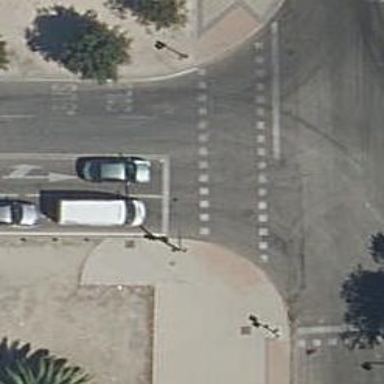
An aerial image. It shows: Road with traffic signals at the crossing.